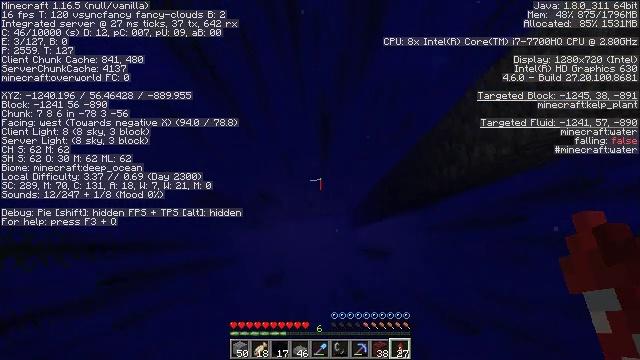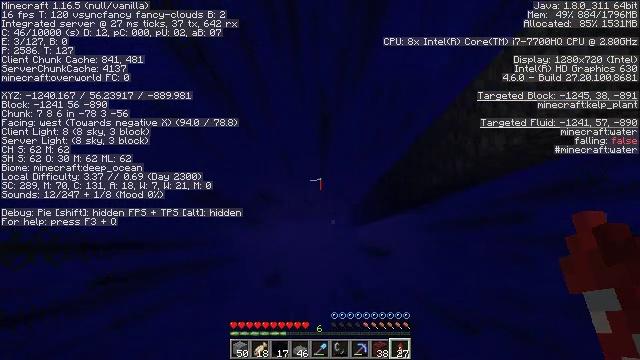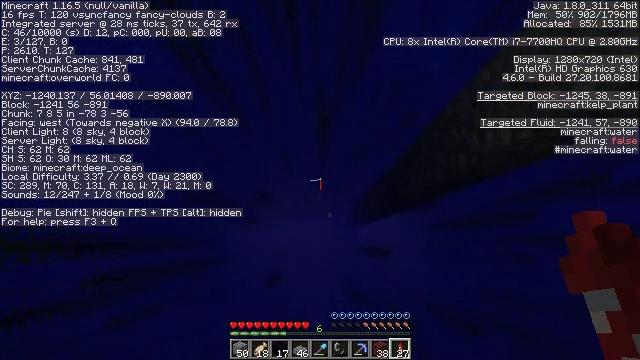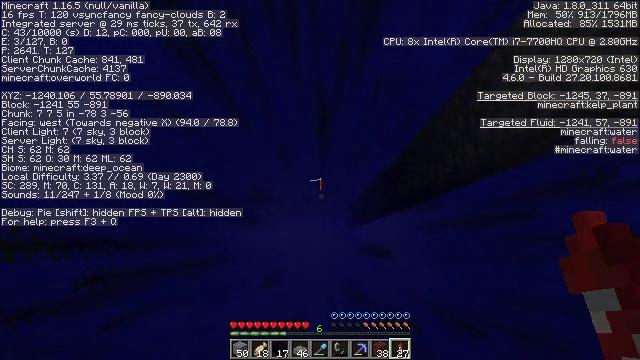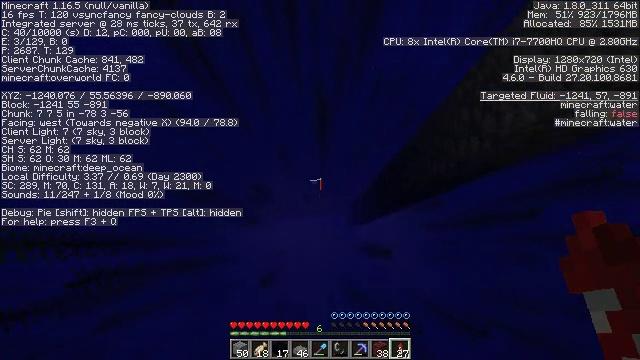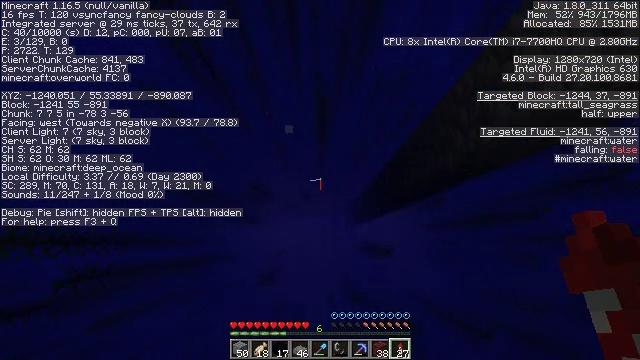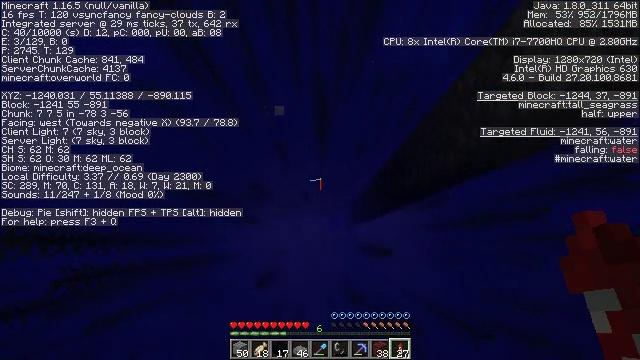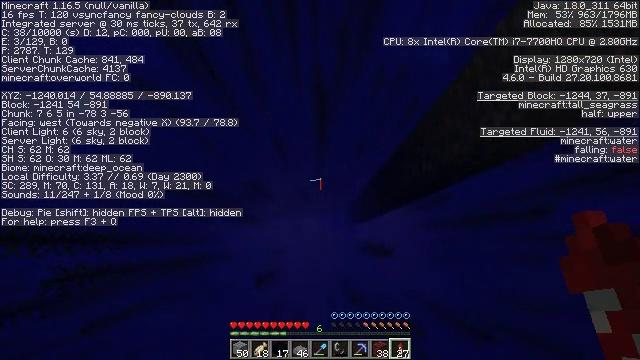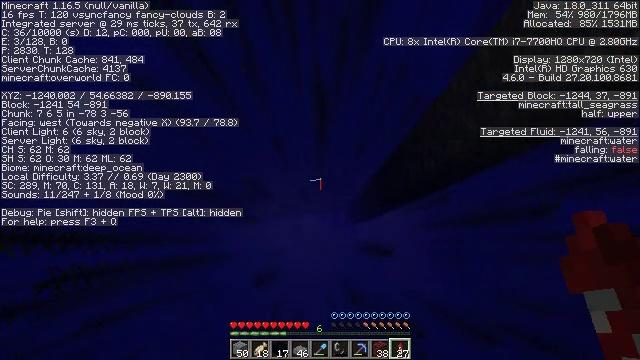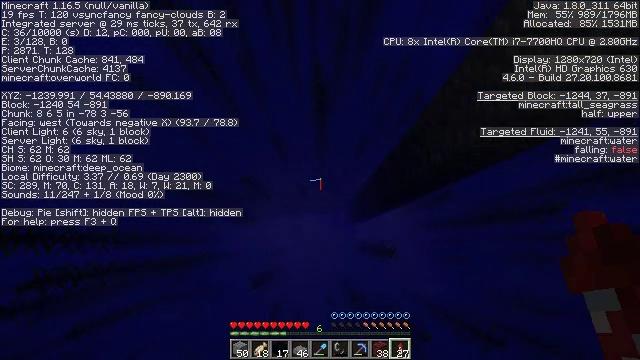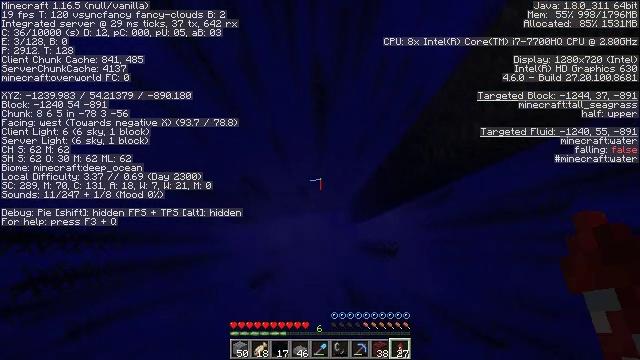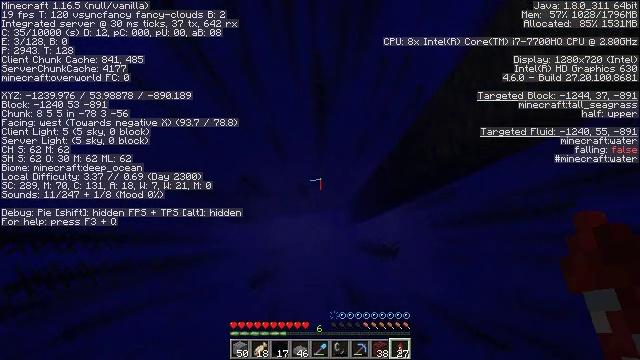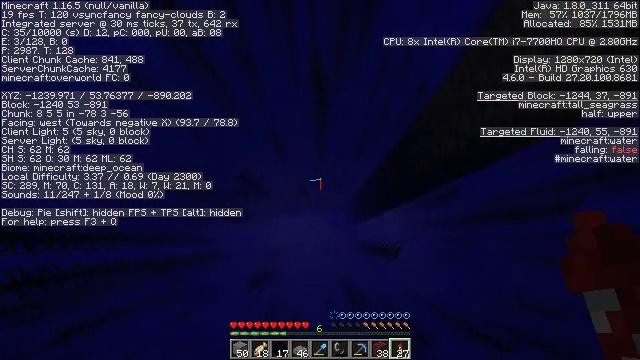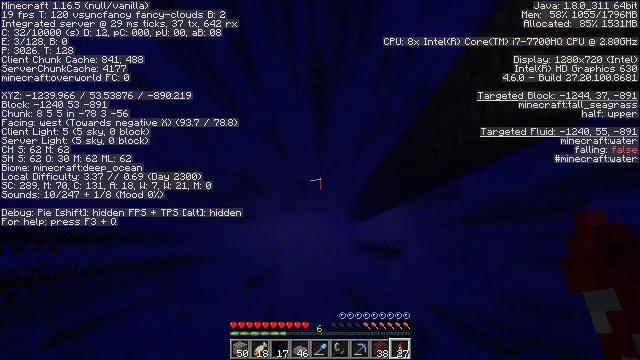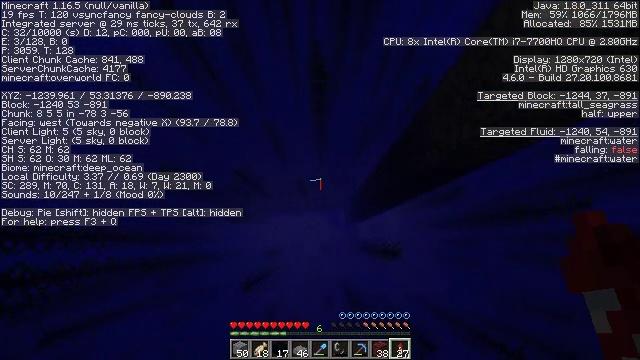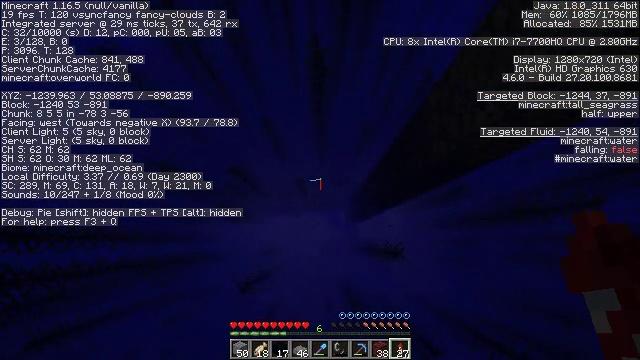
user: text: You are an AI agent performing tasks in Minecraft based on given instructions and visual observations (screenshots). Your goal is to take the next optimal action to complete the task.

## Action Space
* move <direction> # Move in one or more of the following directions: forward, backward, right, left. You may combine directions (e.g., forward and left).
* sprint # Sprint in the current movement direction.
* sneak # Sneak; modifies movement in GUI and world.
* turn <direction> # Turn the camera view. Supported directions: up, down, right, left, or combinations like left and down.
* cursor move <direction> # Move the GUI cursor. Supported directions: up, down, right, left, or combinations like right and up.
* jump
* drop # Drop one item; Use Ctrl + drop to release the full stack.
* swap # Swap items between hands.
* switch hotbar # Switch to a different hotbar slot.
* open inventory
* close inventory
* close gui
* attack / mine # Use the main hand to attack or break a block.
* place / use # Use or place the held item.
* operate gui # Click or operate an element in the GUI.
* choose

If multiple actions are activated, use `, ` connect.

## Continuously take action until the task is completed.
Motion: motion action
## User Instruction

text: Mine block black concrete powder.
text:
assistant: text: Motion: move back and move right, sneak
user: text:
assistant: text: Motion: move back and move right, sneak
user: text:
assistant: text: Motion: move back and move right, sneak
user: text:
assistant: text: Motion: move back and move right, sneak
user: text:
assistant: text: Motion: move right, sneak
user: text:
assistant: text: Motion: move right, sneak
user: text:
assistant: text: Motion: sneak
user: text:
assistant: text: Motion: sneak
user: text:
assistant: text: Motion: sneak
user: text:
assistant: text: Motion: sneak
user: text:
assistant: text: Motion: sneak
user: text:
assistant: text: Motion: move right, sneak
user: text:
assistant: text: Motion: move right, sneak
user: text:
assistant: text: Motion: move right, sneak
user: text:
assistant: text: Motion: move forward and move right, sneak
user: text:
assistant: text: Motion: move forward and move right, sneak
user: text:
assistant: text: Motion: move forward and move right, sneak
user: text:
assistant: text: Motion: move forward and move right, sneak
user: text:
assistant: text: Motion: move forward and move right, sneak
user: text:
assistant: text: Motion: move forward and move right, sneak
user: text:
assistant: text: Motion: move forward and move right, sneak
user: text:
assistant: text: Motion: move forward and move right, sneak
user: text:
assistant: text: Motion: move forward and move right, sneak
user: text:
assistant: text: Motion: move forward and move right, sneak
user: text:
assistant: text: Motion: move right, sneak
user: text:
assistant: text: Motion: move right, sneak
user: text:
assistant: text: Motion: sneak
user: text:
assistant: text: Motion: sneak
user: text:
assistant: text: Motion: sneak
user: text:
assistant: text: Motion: sneak